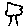
Label: tree